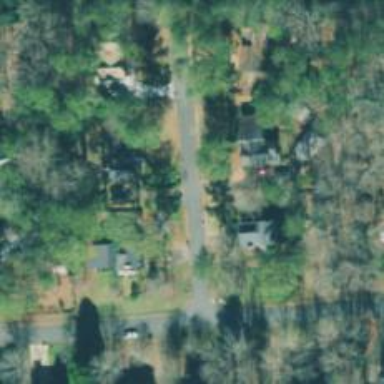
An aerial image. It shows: Asphalt road in residential area.